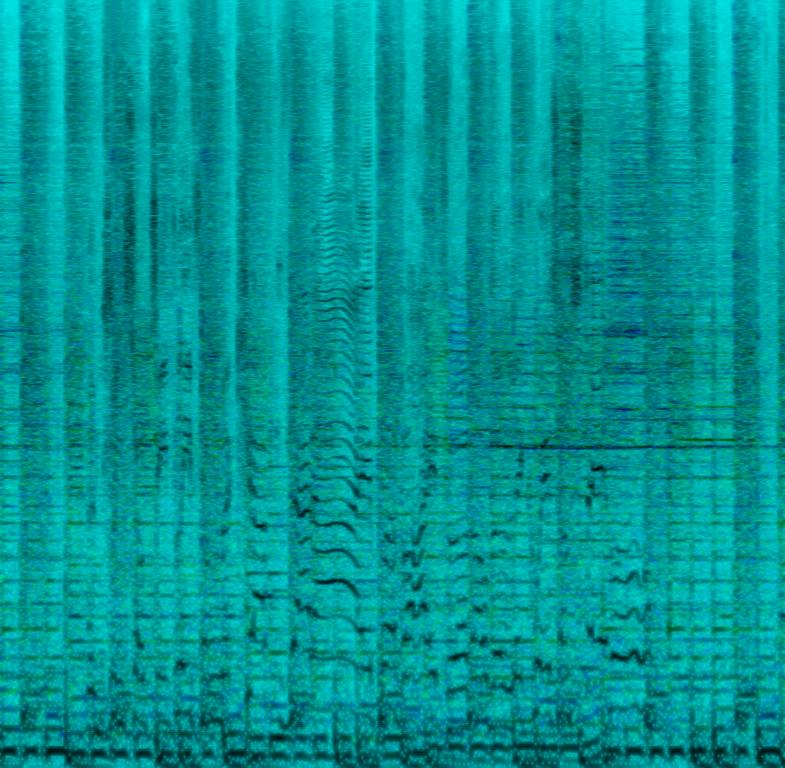
The Rock song features a flat male vocal singing over a wide electric guitar melody, shimmering hi hats, energetic crash cymbals, punchy snare and kick hits, groovy bass guitar and piano chord progression. At the end of the loop, there is a short tom roll, representing a transition to the next section. It sounds energetic - like something you would hear on a radio.